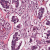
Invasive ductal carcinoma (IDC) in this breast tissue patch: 1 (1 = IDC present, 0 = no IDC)